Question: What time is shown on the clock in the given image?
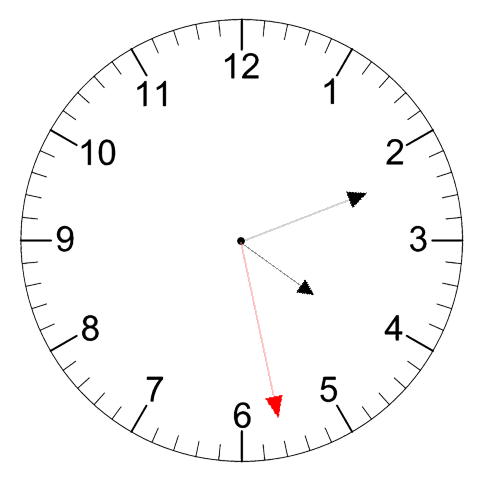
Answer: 04:11:28